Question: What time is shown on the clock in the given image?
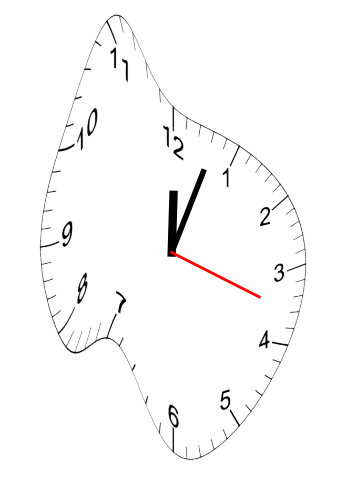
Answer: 12:03:18